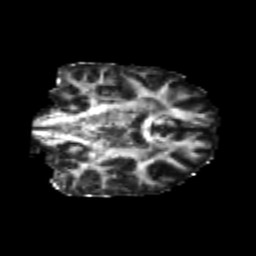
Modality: FA
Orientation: coronal
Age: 24
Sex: male
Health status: healthy
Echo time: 0.074 s